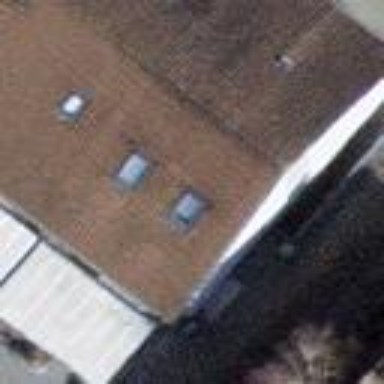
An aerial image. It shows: Terrace building.